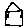
Label: house